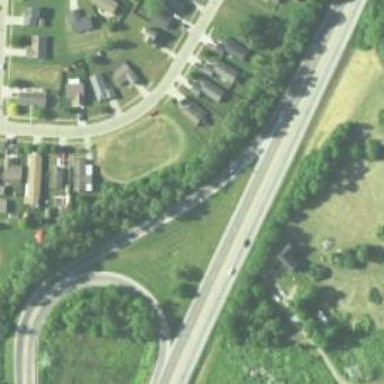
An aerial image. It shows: Trunk link highway.